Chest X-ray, PA view. Patient: 65 years old, sex F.
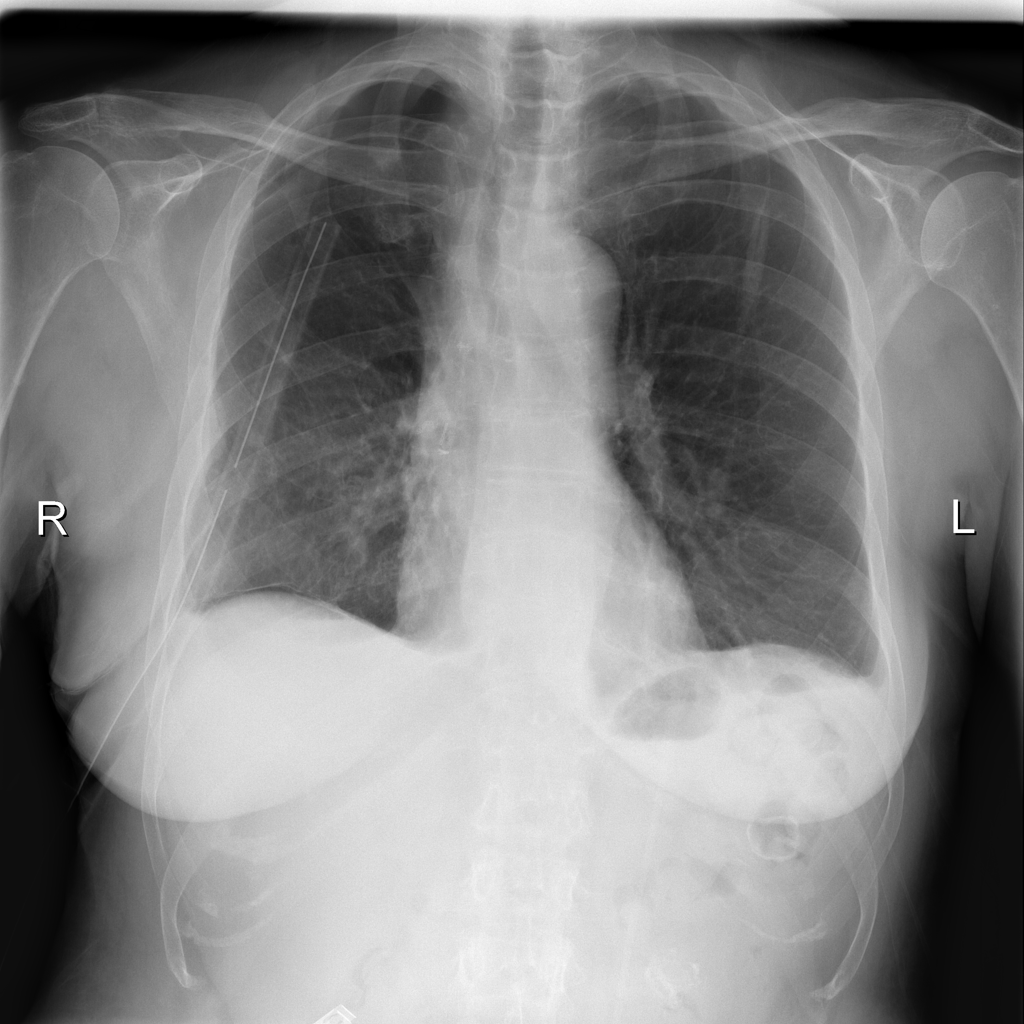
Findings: Pneumothorax